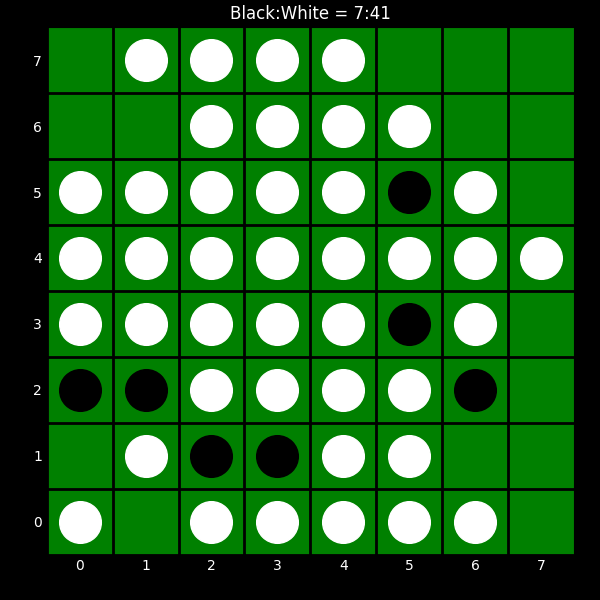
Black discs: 7
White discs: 41